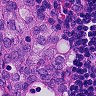
Metastatic tissue present: yes